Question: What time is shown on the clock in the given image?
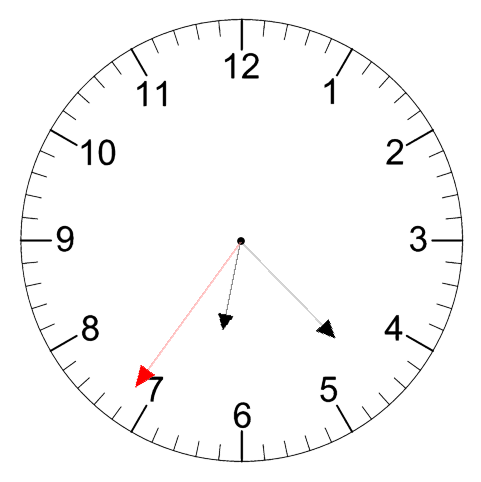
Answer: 06:22:36